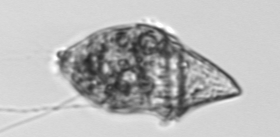
Label: Gyrodinium